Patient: sex M, age 54
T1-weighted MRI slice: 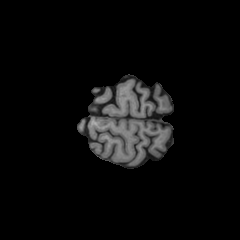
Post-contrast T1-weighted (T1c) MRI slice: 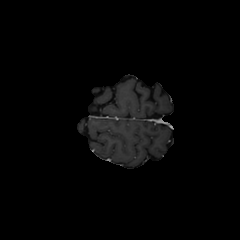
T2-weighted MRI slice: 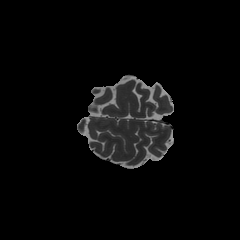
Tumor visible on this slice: no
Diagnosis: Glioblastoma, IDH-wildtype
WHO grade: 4